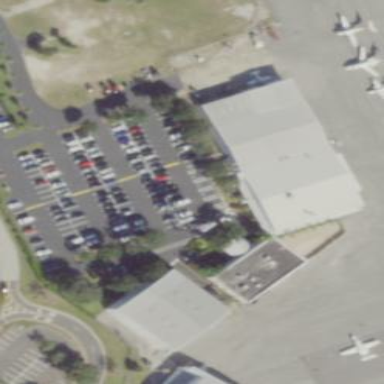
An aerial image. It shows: Hangar located at airport.